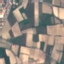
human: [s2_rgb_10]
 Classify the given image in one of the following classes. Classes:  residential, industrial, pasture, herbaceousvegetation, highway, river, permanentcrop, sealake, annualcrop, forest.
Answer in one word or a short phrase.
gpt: PermanentCrop